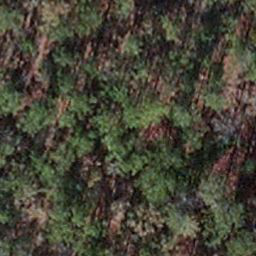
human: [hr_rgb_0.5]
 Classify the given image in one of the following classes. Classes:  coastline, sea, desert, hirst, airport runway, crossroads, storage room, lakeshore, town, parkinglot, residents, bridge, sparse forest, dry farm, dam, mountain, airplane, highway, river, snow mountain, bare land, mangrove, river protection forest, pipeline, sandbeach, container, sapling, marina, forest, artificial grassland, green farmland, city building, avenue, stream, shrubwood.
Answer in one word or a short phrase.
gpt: sapling